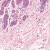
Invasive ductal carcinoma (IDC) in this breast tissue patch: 0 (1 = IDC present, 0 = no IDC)